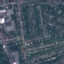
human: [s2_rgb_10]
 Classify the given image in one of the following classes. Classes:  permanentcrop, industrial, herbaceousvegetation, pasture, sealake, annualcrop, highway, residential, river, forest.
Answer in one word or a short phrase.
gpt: Residential